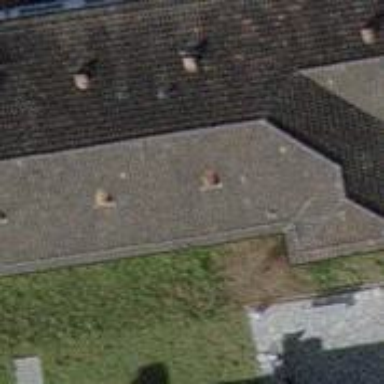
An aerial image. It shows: Building with pyramidal roof shape.